Aerial crown-view tile of a tropical tree (Barro Colorado Island, Panama), acquired 20241216:
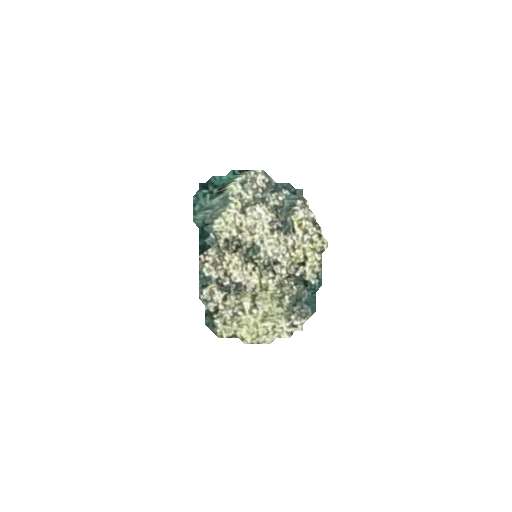
Species: Luehea seemannii
GBIF accepted scientific name: Luehea seemannii
Crown area: 26.354 m²